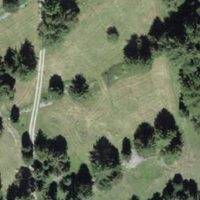
EUNIS habitat code: 43
Species observed at this site:
Achillea millefolium